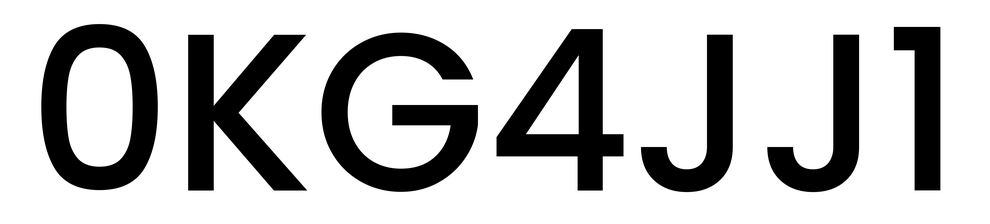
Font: Poppins-Medium